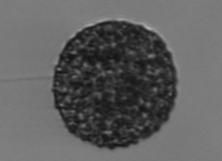
Label: Vicicitus_globosus